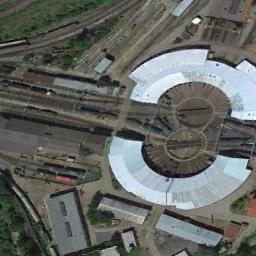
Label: railway_station